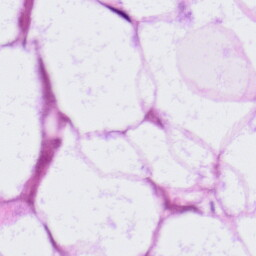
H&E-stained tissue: LymphNode